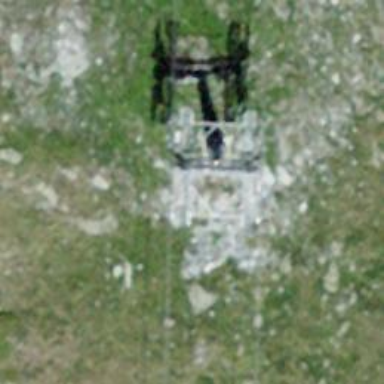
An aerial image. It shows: Pylon for aerialway.